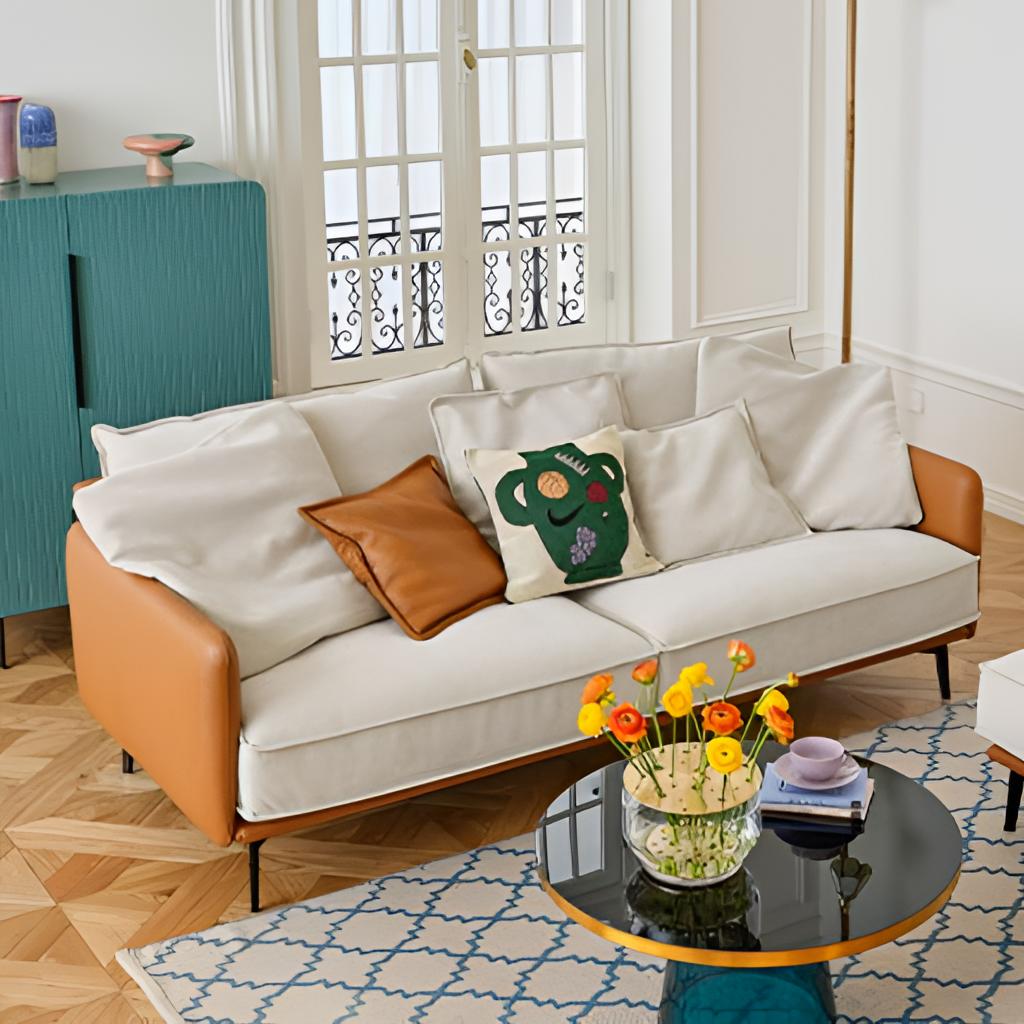
living room, leather sofa, white paint wallpaper, with solid pattern, contemporary, wood flooring, with parquet pattern